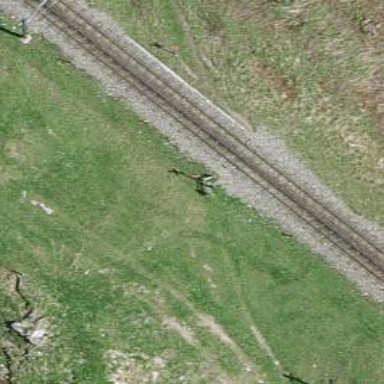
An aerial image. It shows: Railway crossing.